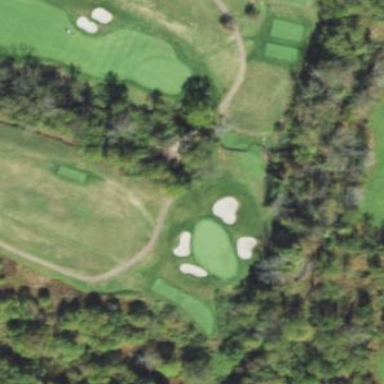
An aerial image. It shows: Area of rough grass used for golf.